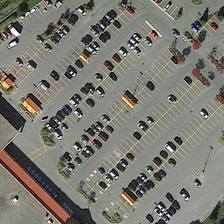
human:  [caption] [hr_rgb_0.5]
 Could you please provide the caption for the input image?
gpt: many tall trees were planted around the parking lot .

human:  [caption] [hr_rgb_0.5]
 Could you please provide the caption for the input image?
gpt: there are a lot of parking spaces in the parking lot .

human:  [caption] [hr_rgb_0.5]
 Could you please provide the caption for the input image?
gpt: many tall trees were planted around the parking lot .

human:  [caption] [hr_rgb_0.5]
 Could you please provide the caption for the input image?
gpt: there are a lot of parking spaces in the parking lot .

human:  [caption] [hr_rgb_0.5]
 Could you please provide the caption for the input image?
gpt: there are a lot of parking spaces in the parking lot .